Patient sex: F
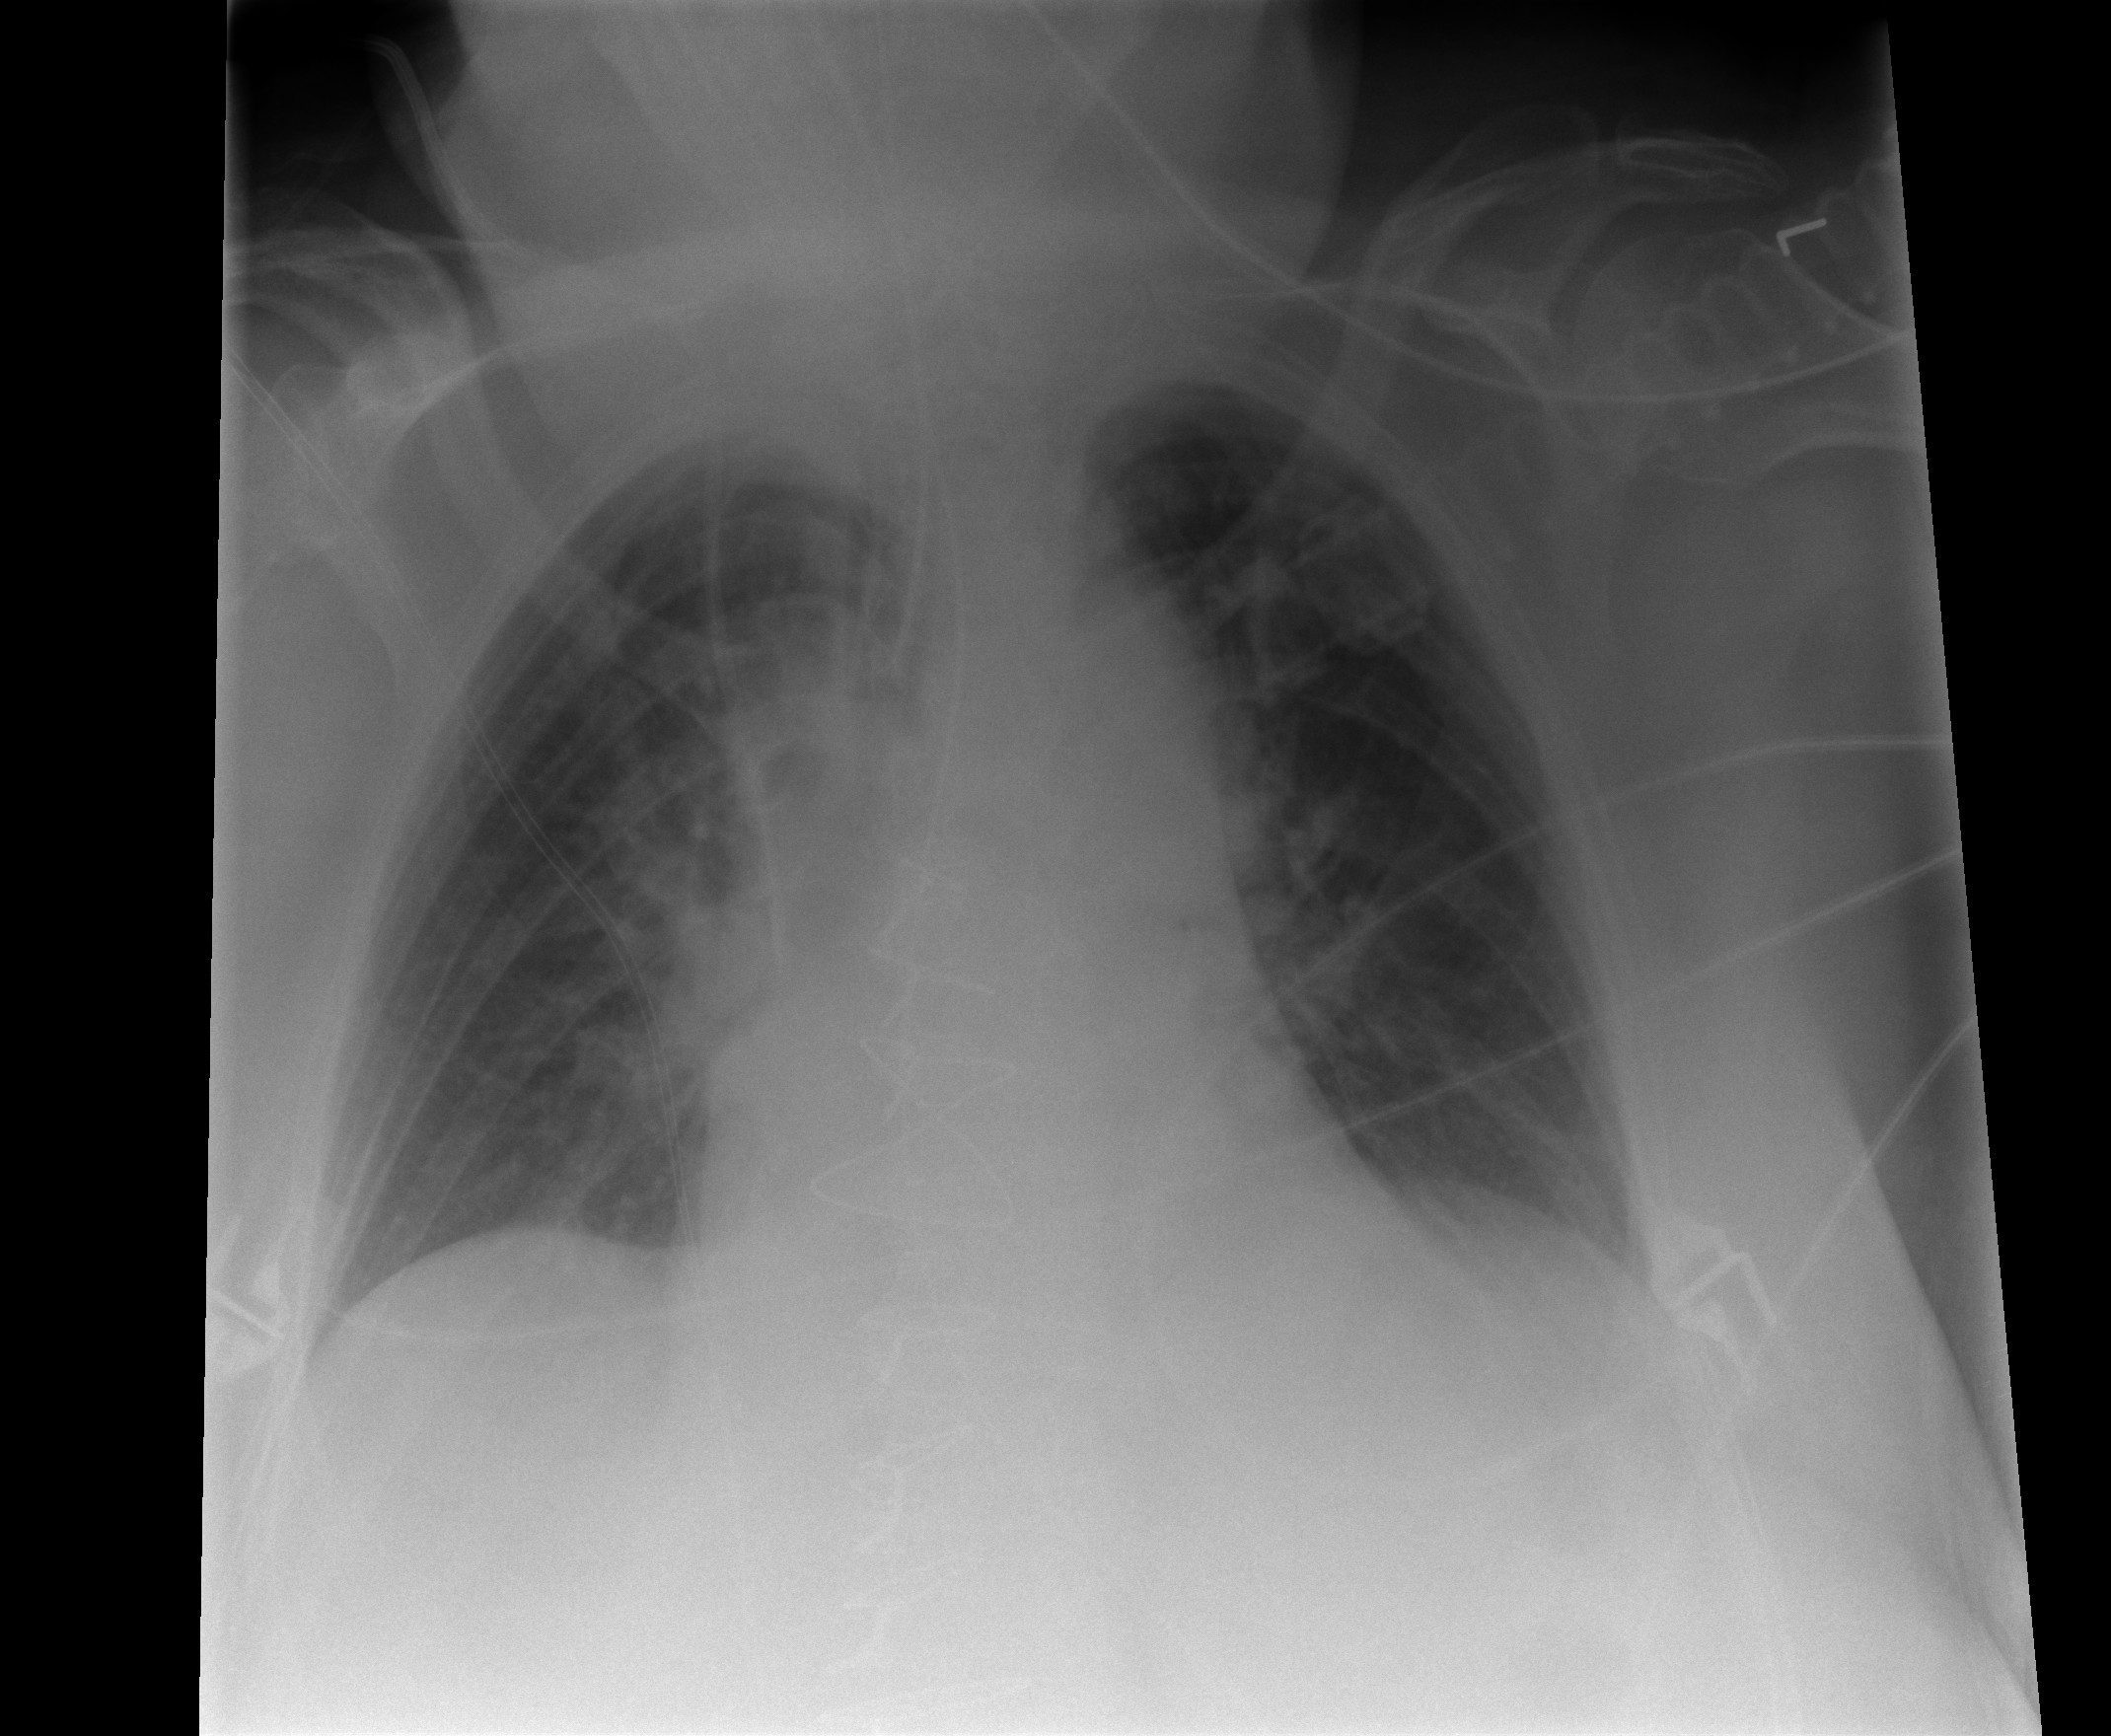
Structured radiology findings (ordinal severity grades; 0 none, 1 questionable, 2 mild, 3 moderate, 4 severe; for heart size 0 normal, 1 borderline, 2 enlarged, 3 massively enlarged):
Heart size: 2
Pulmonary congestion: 2
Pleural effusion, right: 0
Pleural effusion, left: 0
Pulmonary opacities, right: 0
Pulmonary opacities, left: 0
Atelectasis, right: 2
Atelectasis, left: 2